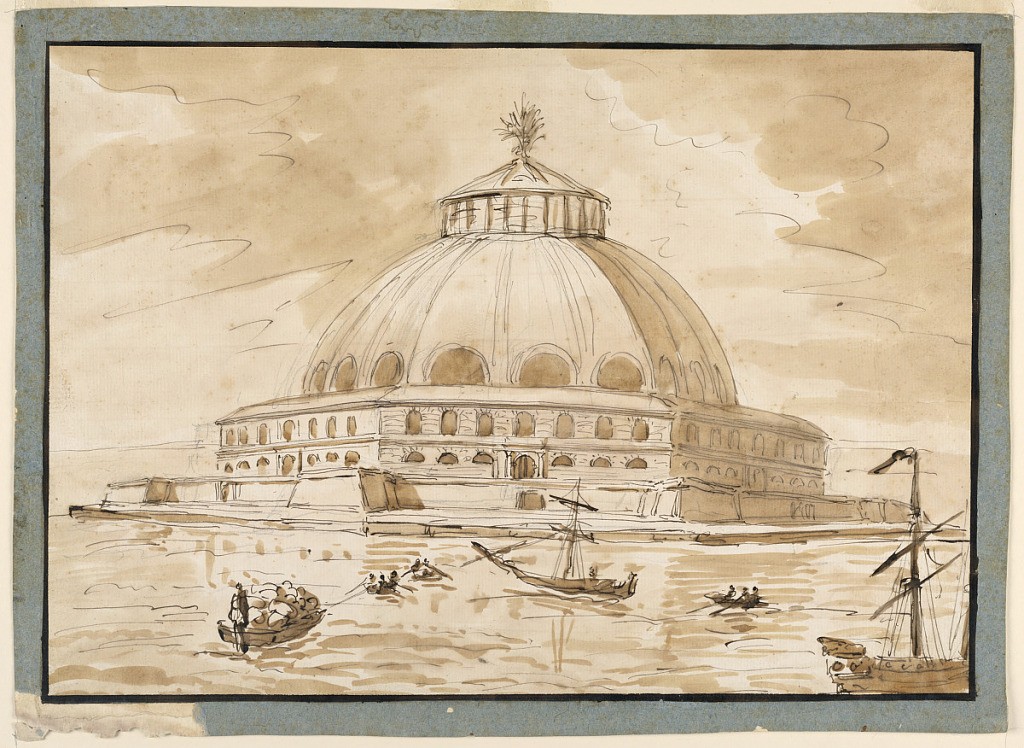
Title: Enormous Structure Situated on a Stream
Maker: Giuseppe Barberi, Italian, 1746–1809
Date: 1780-1800
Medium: Pen and brown ink, brush and brown wash, graphite on lined off-white laid paper
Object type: Drawing
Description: The plan of the structure is octangonal. It has an enormous dome and is surrounded by water, with protruding bastions at its corners. The stream is surrounding the structure; four rowing boats, one of them loaded with sacks. Two sailing ships. In the background are the outlines of what seems to be a wall or mountains.